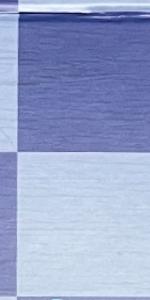
Label: Empty